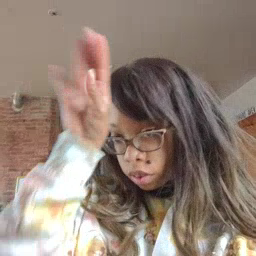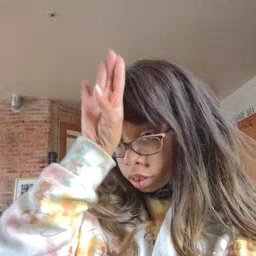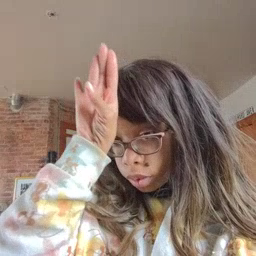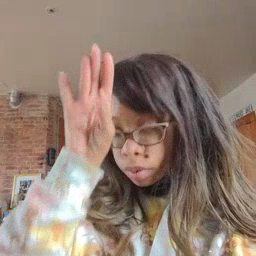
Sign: fireman